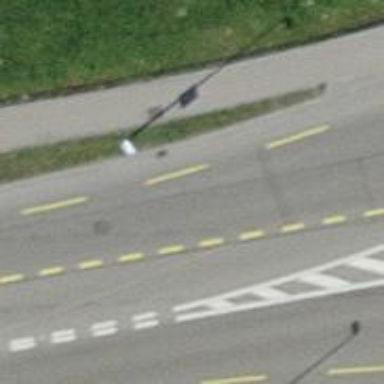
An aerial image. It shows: Secondary road with cycle track.